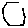
Label: hexagon